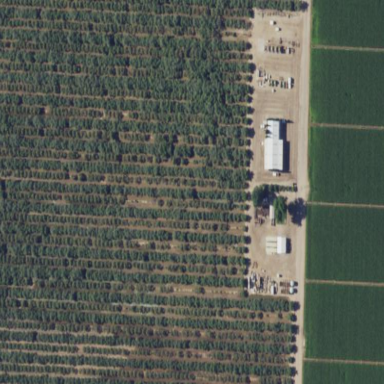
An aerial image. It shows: Almond orchard with rows of almond trees.